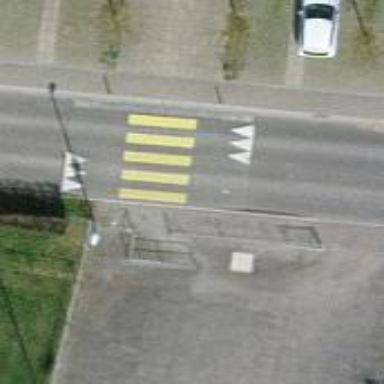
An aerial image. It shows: Zebra crossing on the road.